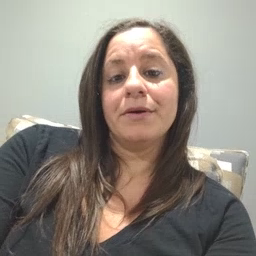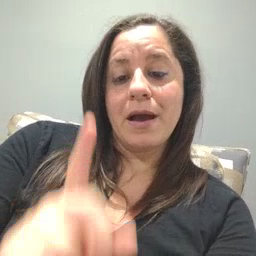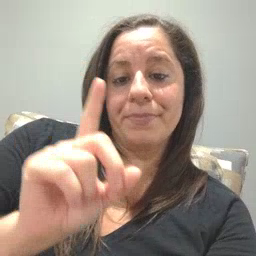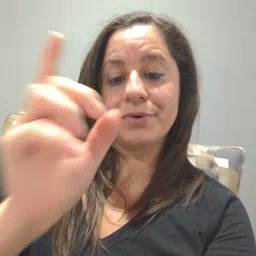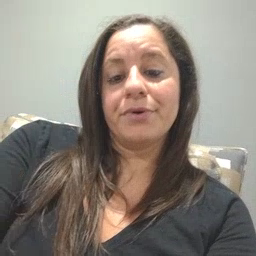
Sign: up